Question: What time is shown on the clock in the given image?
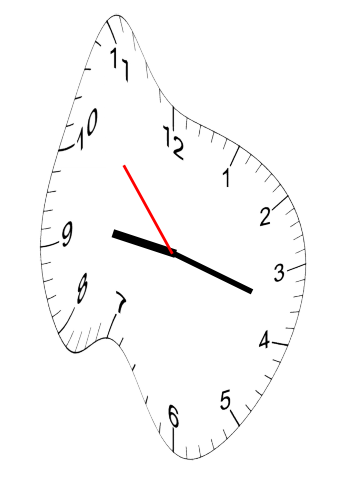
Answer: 09:17:53